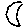
Label: moon